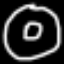
Label: donut